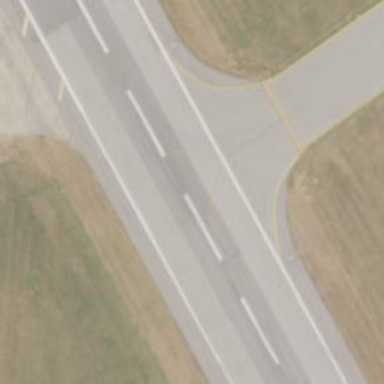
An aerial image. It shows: Runway surface made of asphalt at airport.